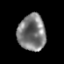
Tissue: prostate
Cell type: T cells
Senescence score: 0.3541
Nuclear area (px): 985
Mean DAPI intensity: 123.441